Question: I have the following problem.
We have an Webservice with Upload Function for images. When you try to upload certain images, it just fails. These images have the right MIMETYPE, they are not CMYK (at least GIMP say they are in RGB).
The problem occurs, when trying to start this command:
'''
BufferedImage img = ImageIO.read(new ByteArrayInputStream(image.getData()));
'''
I dig a little deeper and the real exception gets thrown with the 'ImageIO.read(ImageInputStream stream)', when he tries to close the stream again!
'''
public static BufferedImage read(ImageInputStream stream)
throws IOException {
if (stream == null) {
throw new IllegalArgumentException("stream == null!");
}
Iterator iter = getImageReaders(stream);
if (!iter.hasNext()) {
return null;
}
ImageReader reader = (ImageReader)iter.next();
ImageReadParam param = reader.getDefaultReadParam();
reader.setInput(stream, true, true);
BufferedImage bi;
try {
bi = reader.read(0, param);
} finally {
reader.dispose();
stream.close();
}
return bi;
}
'''
An Image throwing the exception is this for example:

I hope someone can help me figure out, why this crashes and how to fix it!
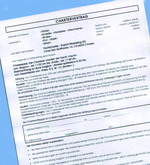
Answer: The attached picture has CMYK color model. Try to convert it to RGB.
This question can be useful: <URL>